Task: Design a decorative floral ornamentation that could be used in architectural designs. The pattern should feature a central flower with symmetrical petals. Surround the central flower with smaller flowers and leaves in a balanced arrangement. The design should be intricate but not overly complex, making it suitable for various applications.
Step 297:
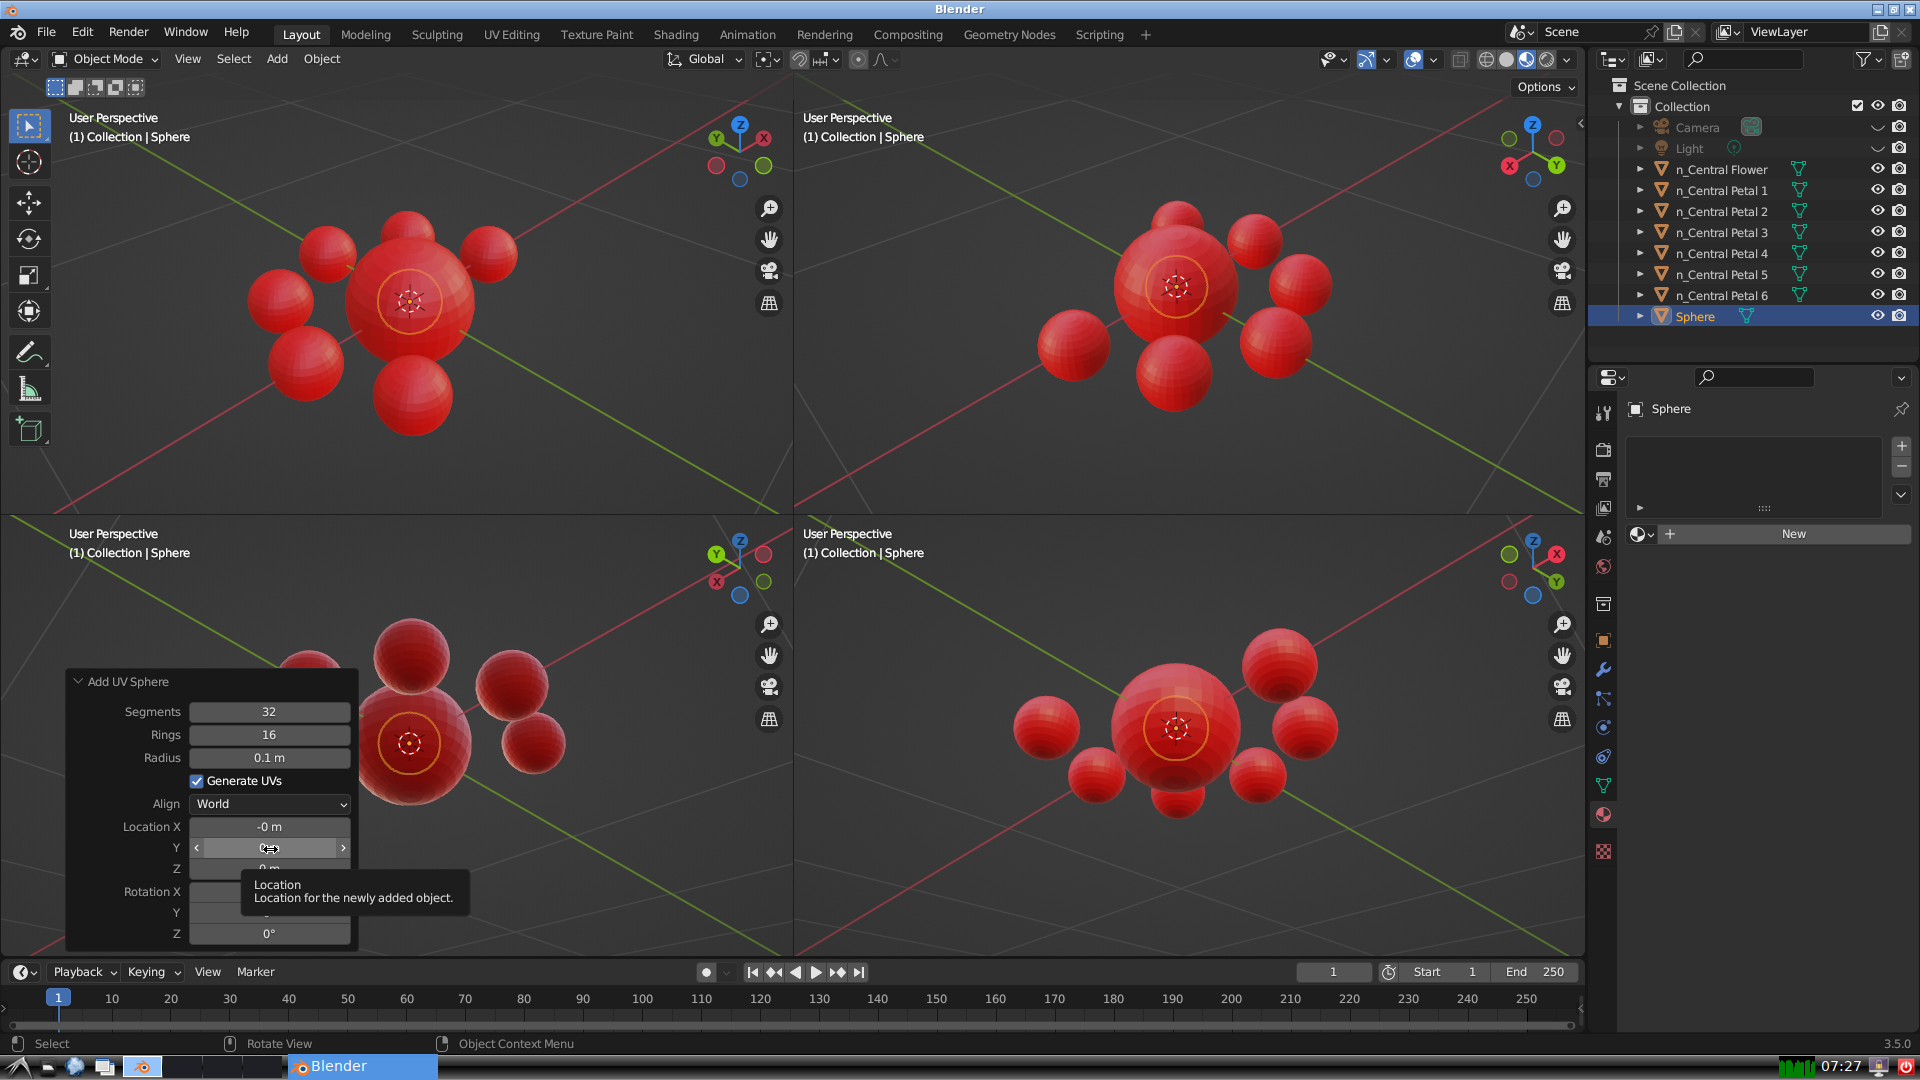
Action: click: no